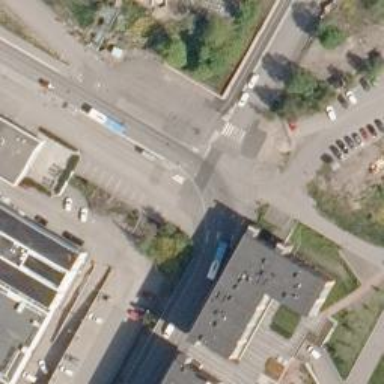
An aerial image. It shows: Tertiary road with asphalt surface. It has embedded tram rails.